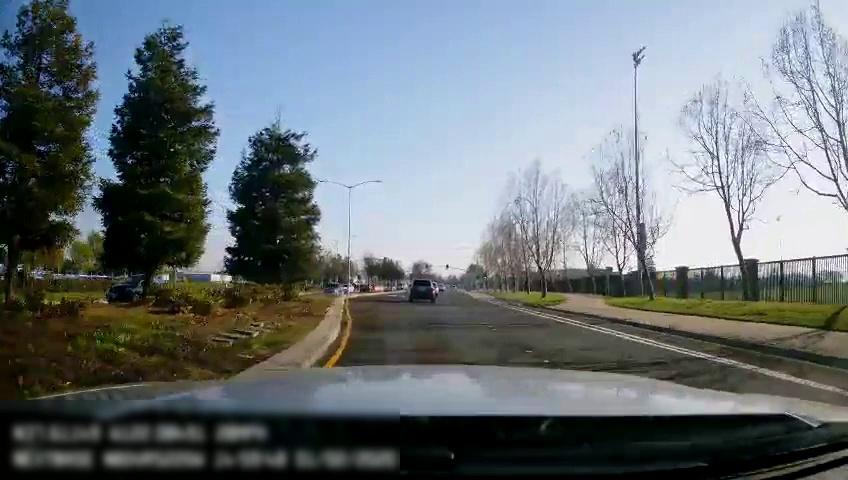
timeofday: Day
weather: Sunny
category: Drivable Space
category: Vehicles | SUV
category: Vehicles | SUV
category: Vehicles | SUV
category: Lanes | Alternate Lane
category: Lanes | Current Lane
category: Lanes | Alternate Lane